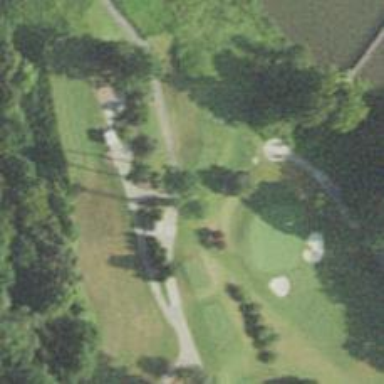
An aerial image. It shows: Path designated for golf carts.